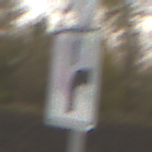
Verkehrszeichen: VerlaufVorfahrtsstrasse8
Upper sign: Vorfahrtsstrasse
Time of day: MorningAfternoon
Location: Outdoor (Nature)
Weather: Overcast
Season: NotSpecified
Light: Natural